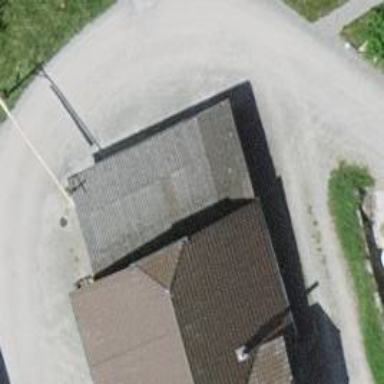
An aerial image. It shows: Garage building.